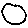
Label: circle